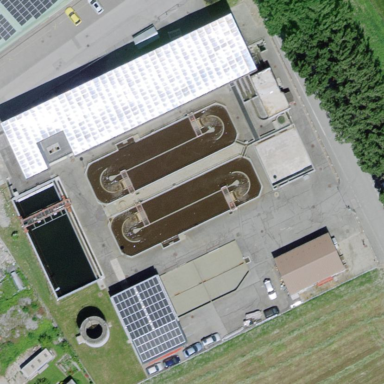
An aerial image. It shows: View of wastewater plant.